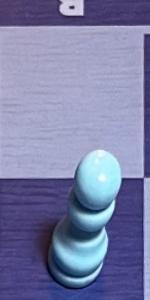
Label: Pawn_White